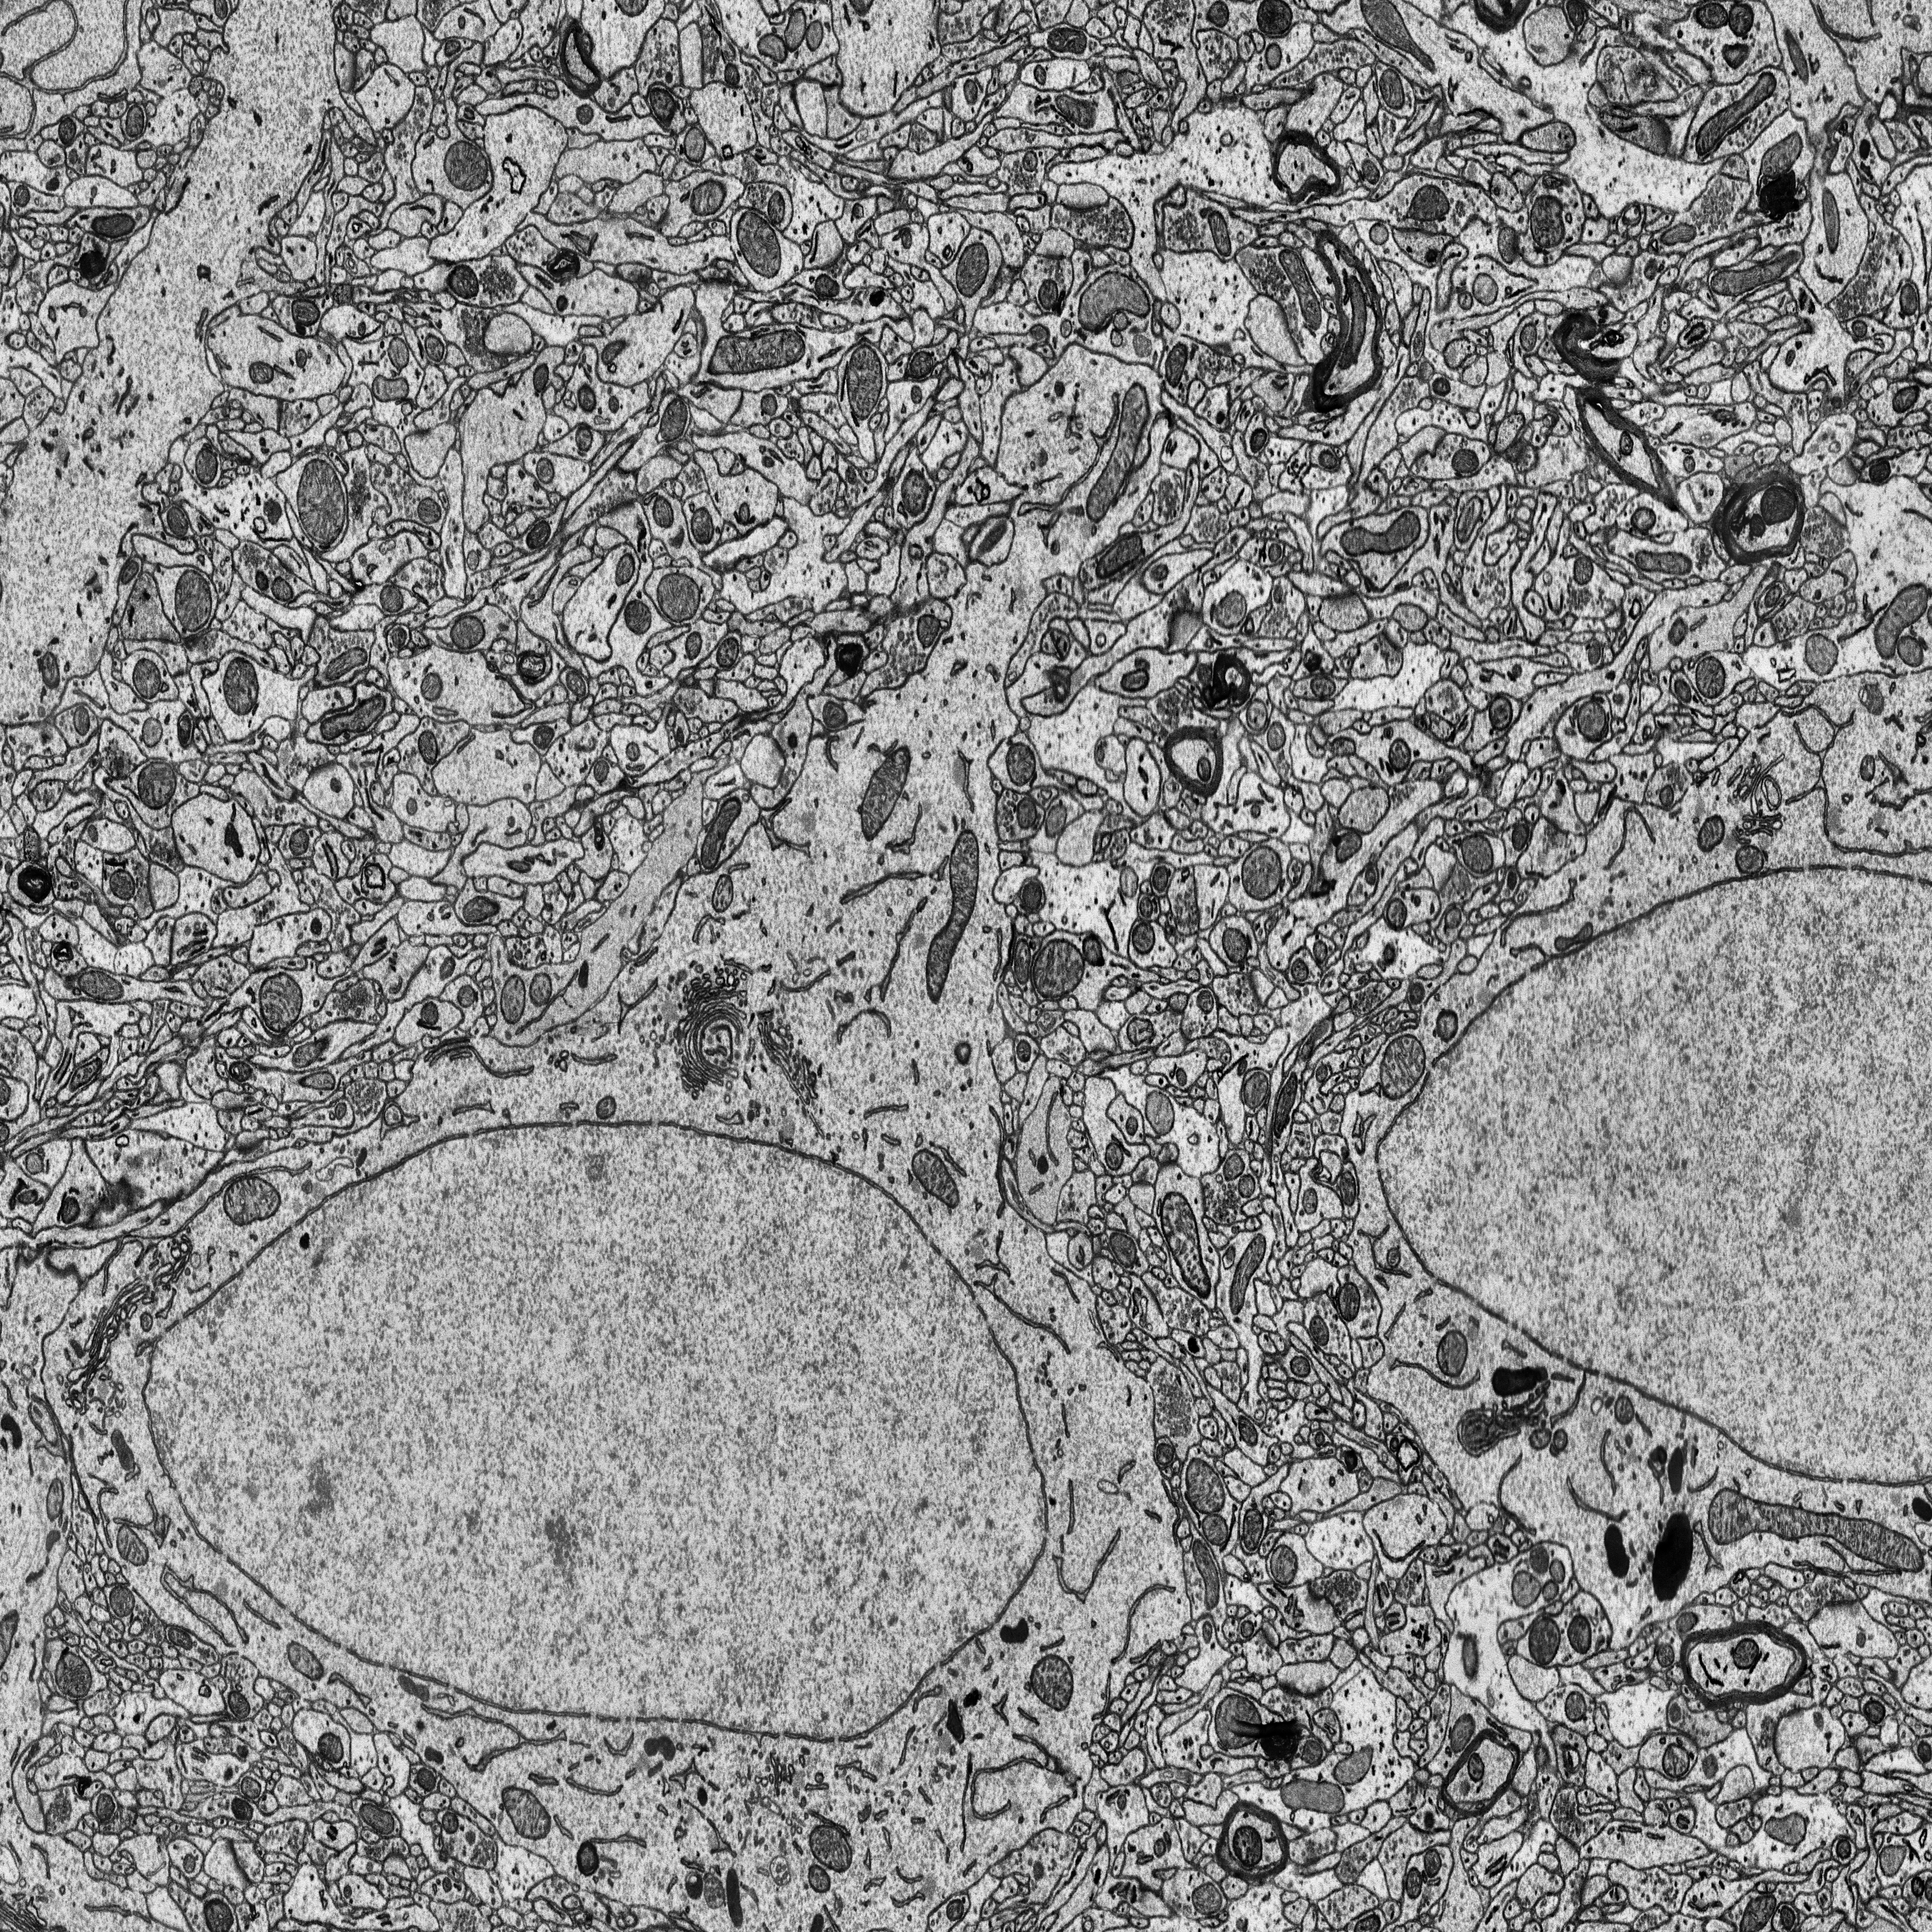
Electron microscopy slice of rat cortex tissue
Slice depth (z): 370
Mitochondria instances in slice: 345